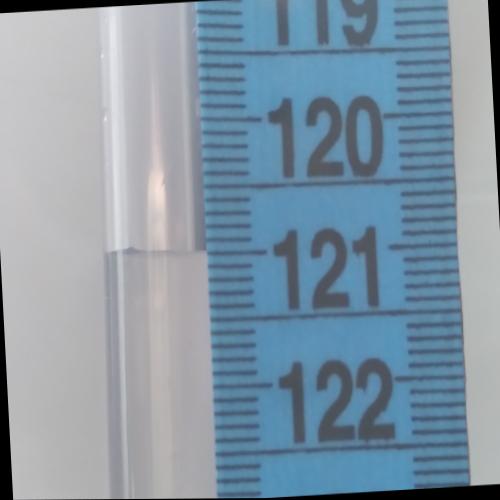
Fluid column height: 121.0 cm